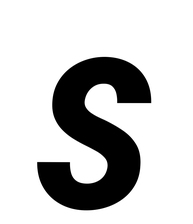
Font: Roboto-Italic_Condensed_SemiBold_Italic